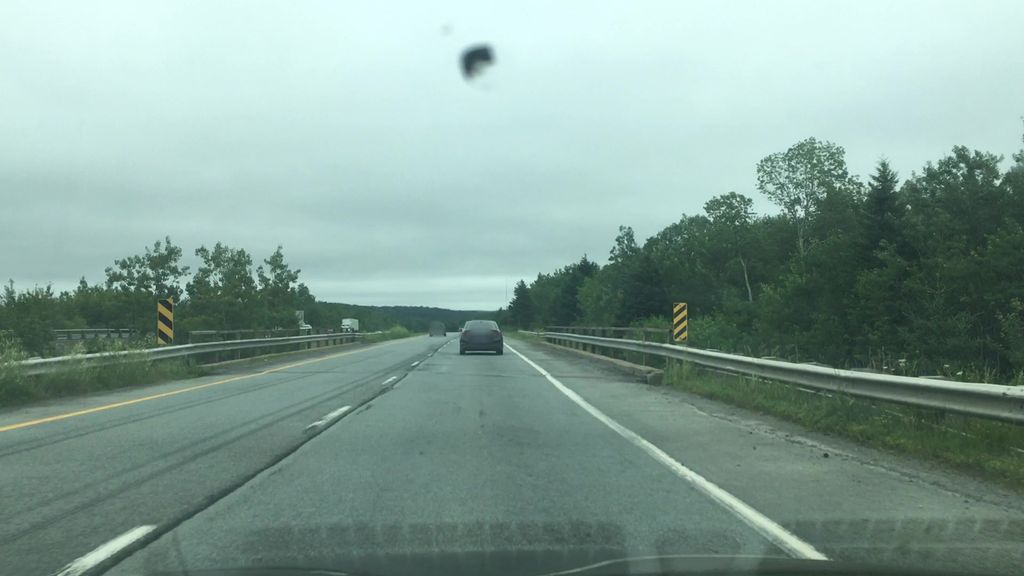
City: halifax